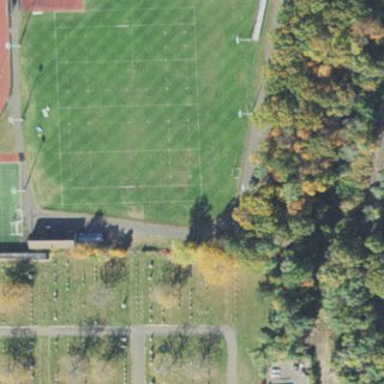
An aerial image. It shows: American football pitch.